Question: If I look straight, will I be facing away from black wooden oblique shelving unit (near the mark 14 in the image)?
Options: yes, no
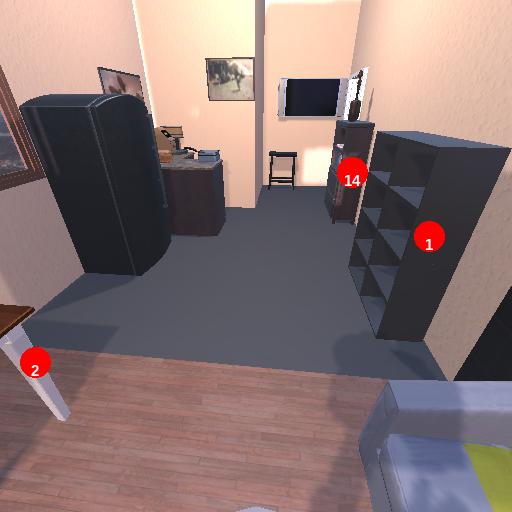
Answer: yes